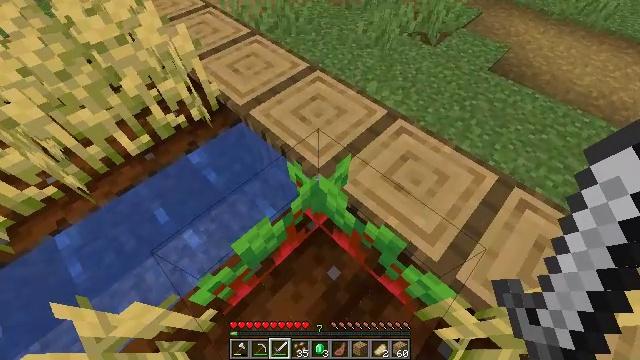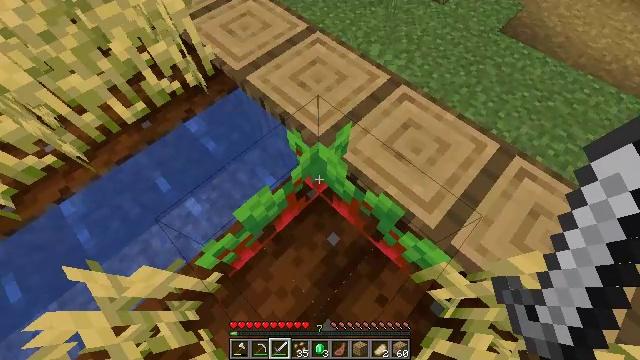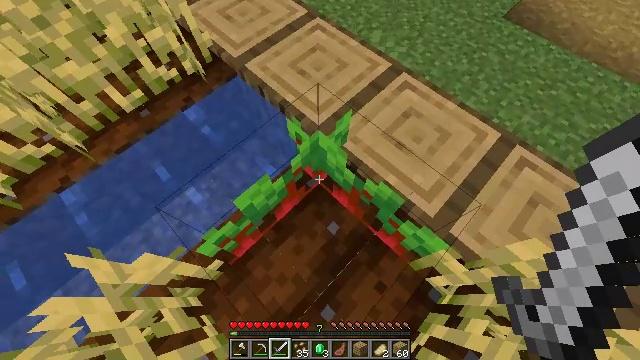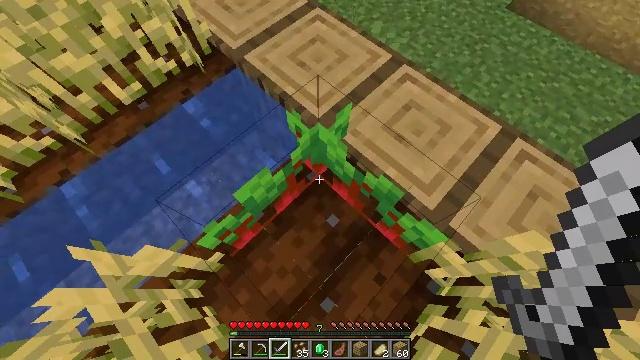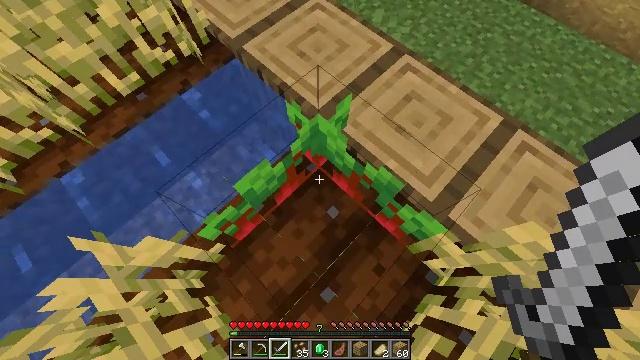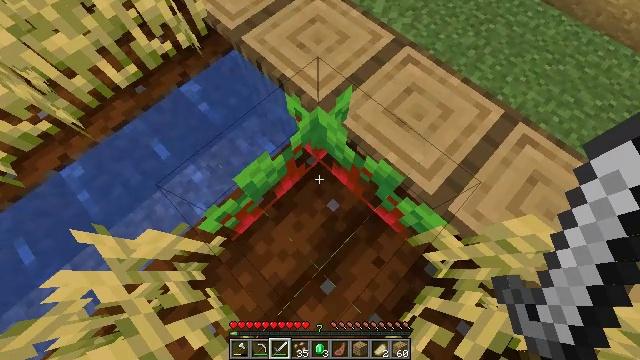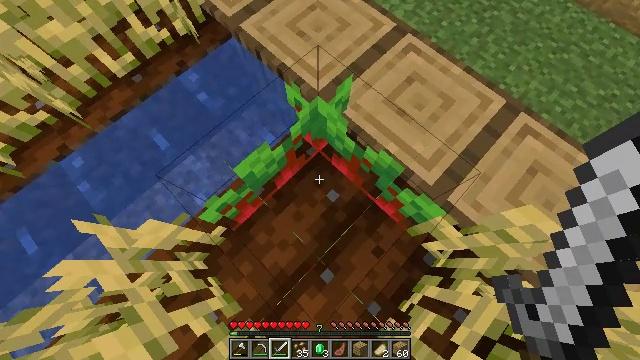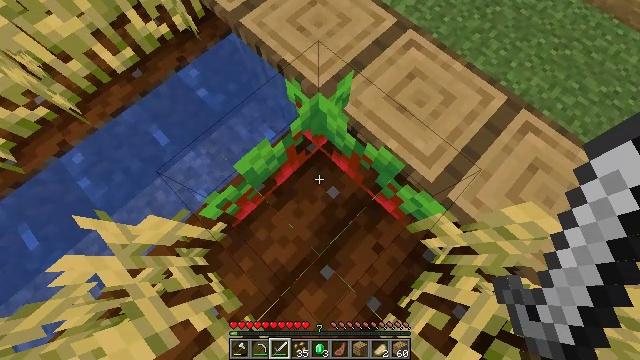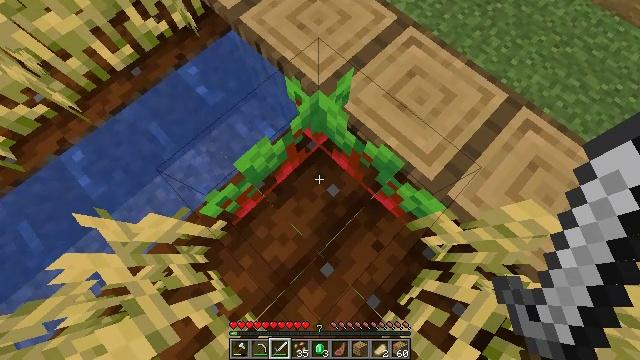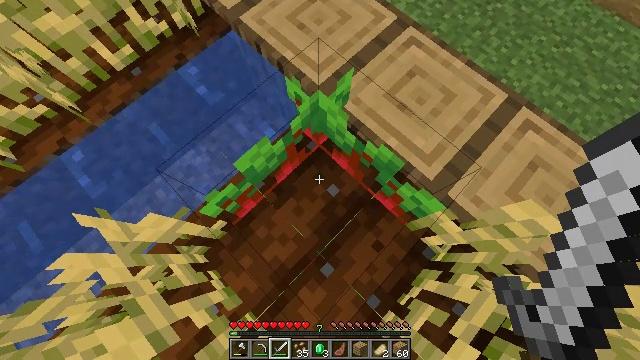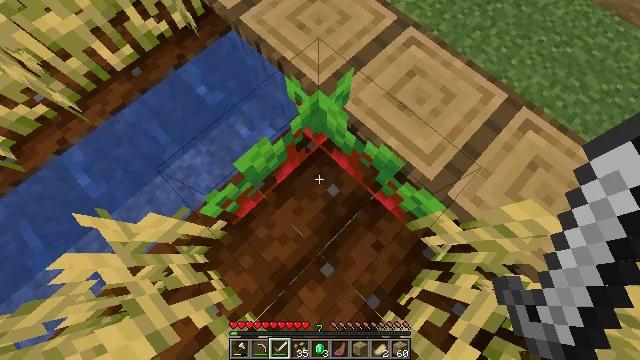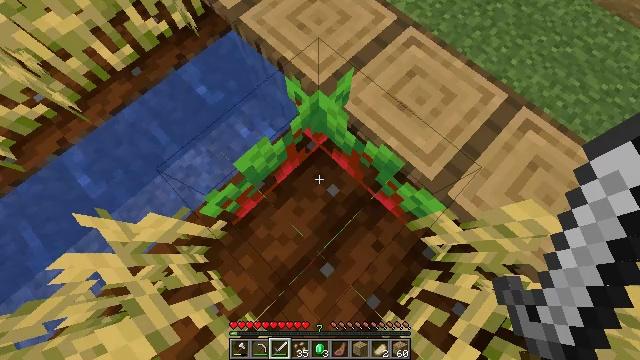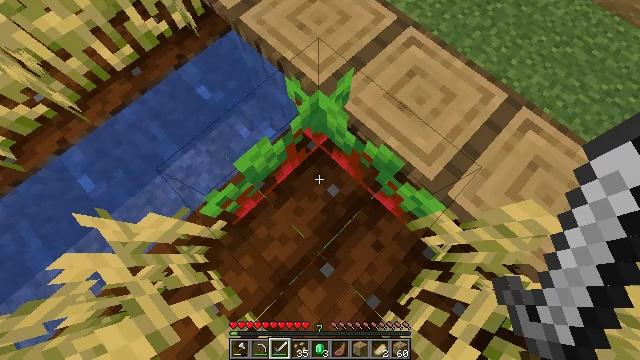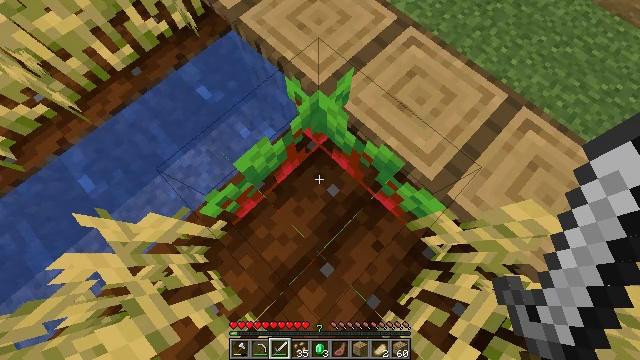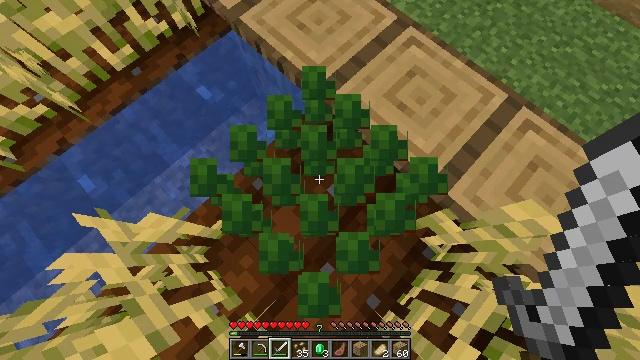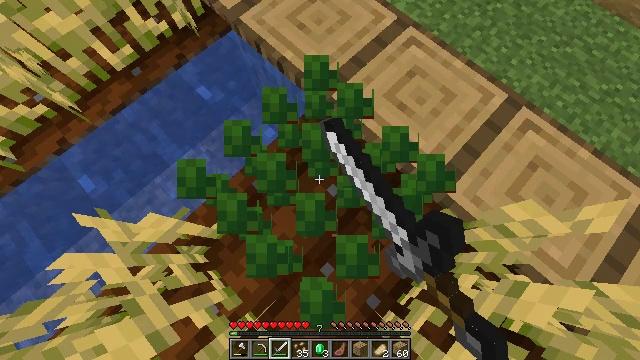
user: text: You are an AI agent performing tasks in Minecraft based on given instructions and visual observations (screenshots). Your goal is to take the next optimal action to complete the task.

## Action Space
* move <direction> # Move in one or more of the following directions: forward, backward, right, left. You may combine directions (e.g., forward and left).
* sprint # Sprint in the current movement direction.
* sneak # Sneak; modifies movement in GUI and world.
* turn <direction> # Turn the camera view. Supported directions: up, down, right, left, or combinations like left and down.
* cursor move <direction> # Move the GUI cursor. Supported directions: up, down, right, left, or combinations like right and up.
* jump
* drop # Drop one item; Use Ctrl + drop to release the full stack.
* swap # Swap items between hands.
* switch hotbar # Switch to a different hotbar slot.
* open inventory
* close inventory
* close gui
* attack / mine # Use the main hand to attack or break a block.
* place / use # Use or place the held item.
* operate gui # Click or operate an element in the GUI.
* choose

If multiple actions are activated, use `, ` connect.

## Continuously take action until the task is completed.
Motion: motion action
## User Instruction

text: Gather beetroots by breaking the plants.
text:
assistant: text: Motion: turn down
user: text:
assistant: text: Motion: turn down
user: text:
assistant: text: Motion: turn down
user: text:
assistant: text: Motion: turn down
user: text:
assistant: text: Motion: turn down
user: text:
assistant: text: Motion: turn down
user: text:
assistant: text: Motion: no_op
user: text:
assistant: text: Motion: no_op
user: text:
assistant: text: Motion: no_op
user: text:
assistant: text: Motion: no_op
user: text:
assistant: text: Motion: no_op
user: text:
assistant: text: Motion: no_op
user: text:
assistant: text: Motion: no_op
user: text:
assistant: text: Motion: attack / mine
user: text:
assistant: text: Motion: attack / mine
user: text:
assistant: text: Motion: no_op
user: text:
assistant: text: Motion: no_op
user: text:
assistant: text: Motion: no_op
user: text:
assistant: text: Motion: no_op